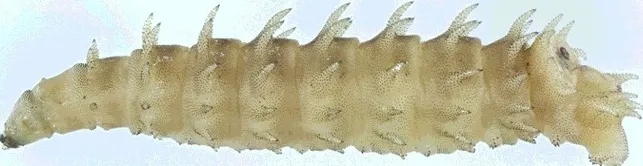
Light micrographs of third instar larva of Chrysomya villeneuvi and Lucilia cuprina. (A) Third instar larva of C. Villeneuvi showing large, elongate tubercles on the abdominal segments.
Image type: pathology (immunostaining)